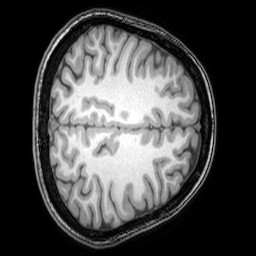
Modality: T1w
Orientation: axial
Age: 22
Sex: female
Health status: healthy
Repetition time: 0.081 s
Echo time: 0.037 s